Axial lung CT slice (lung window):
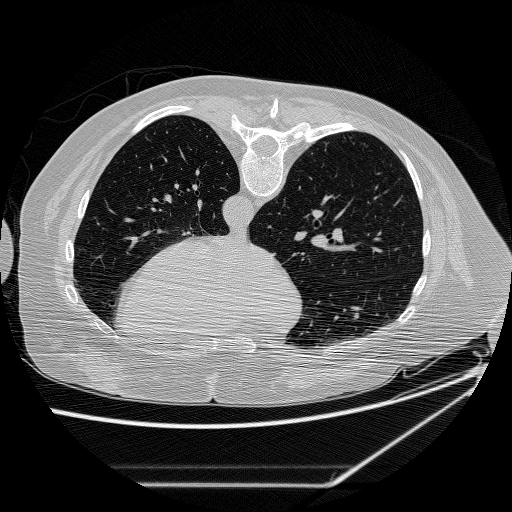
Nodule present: no